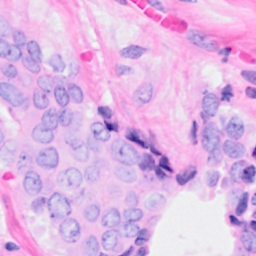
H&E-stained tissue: Breast